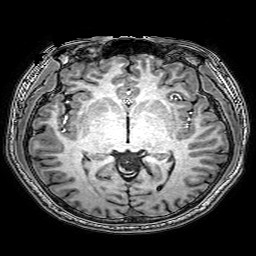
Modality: T1w
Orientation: coronal
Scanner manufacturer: philips
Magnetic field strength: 3 T
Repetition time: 0.0096 s
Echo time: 0.0046 s